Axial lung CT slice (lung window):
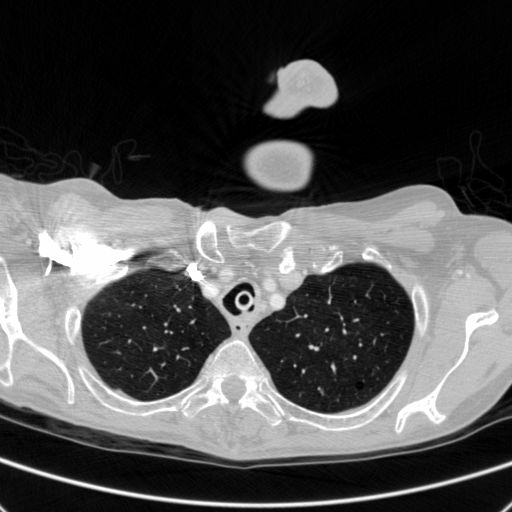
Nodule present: no